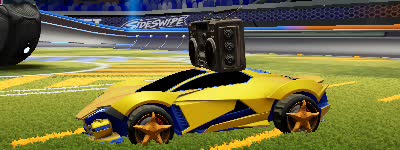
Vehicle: werewolf